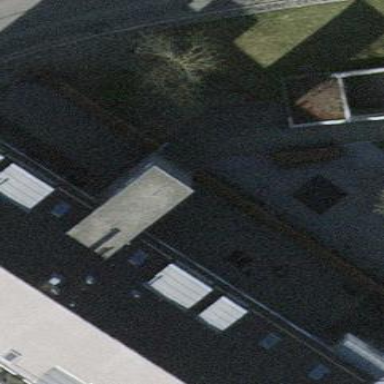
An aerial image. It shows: View of roof of building.